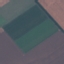
Land use / land cover: AnnualCrop